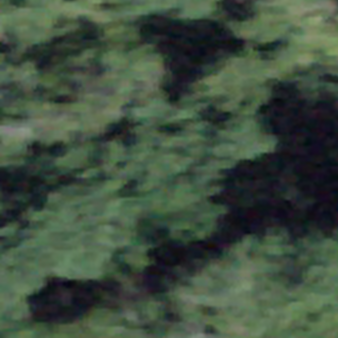
Label: other